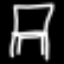
Label: chair